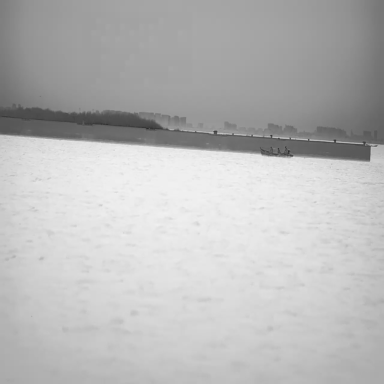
There is a bulk_carrier in the infrared image.